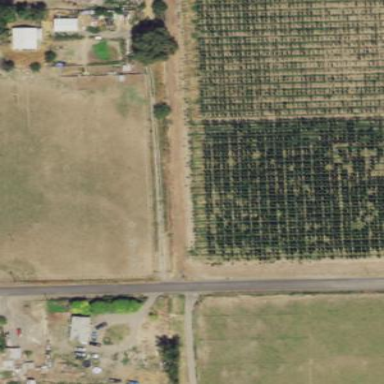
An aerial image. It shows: Orchard.